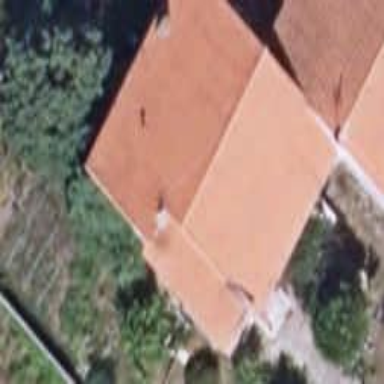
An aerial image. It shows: Simple house.